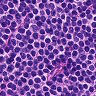
Metastatic tissue present: no